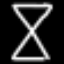
Label: hourglass